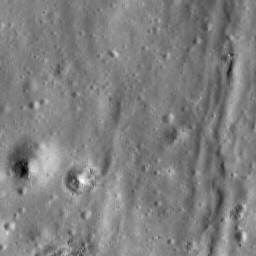
Host type: background_regolith
Lunar coordinates: latitude nan, longitude nan